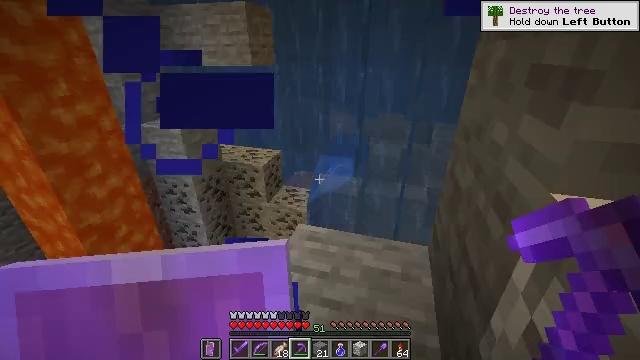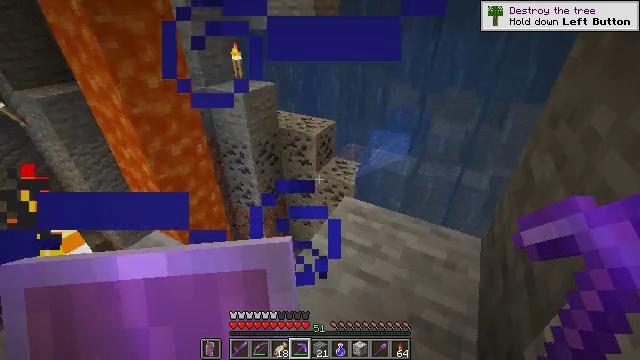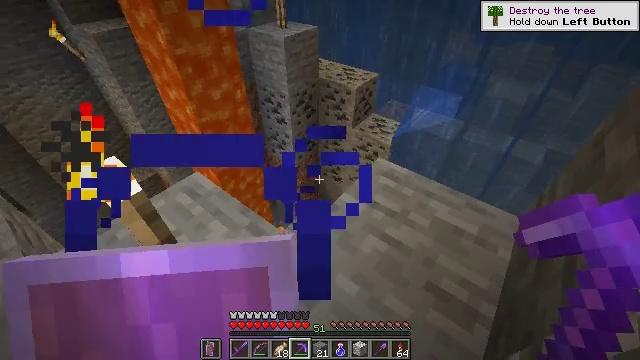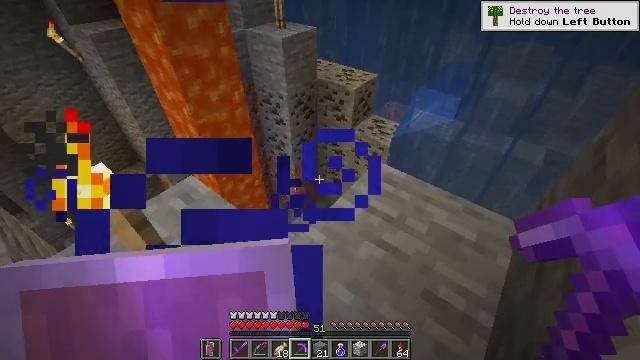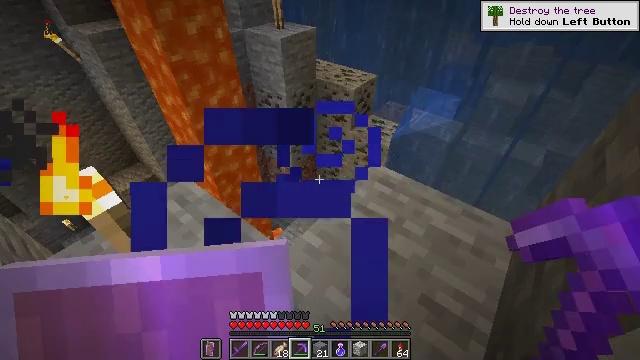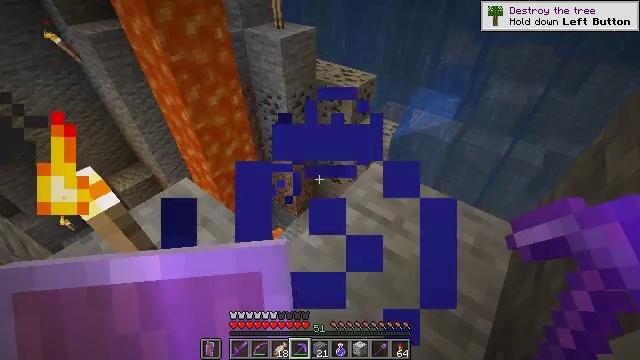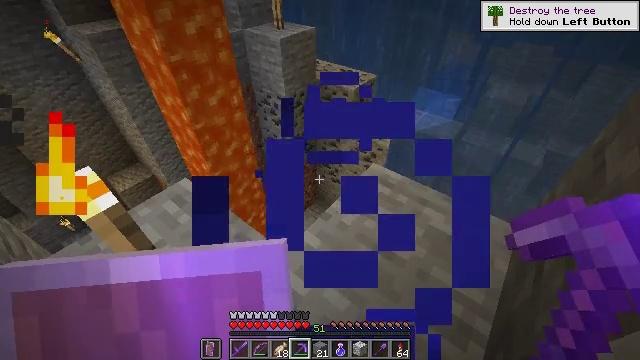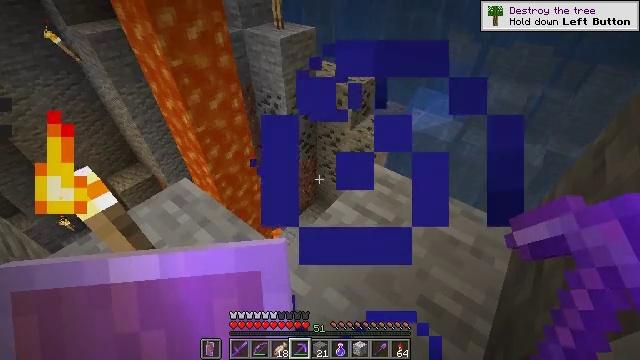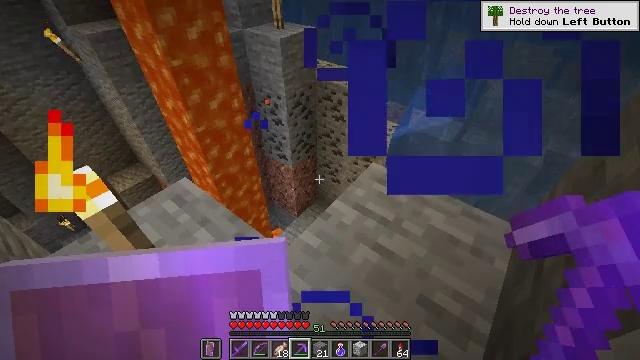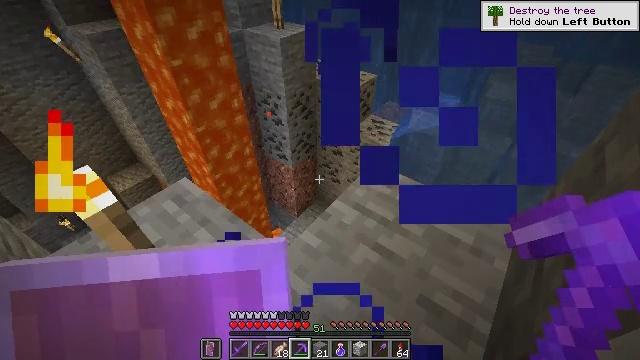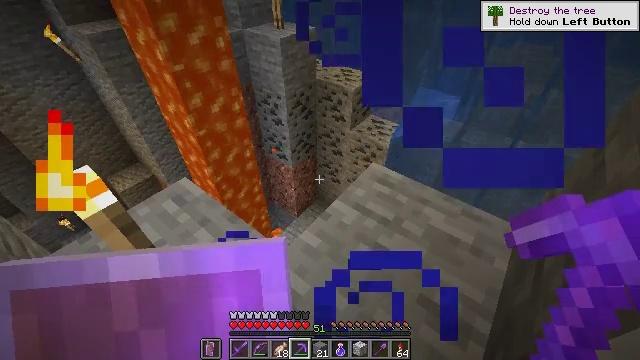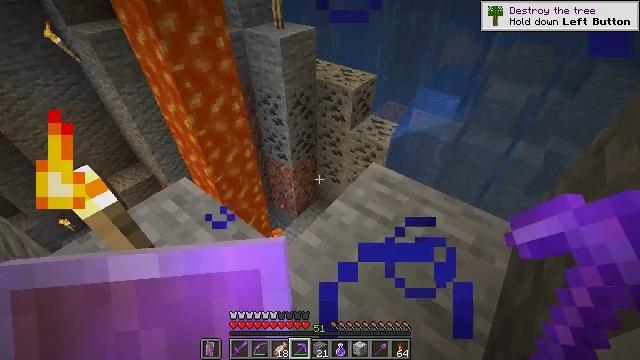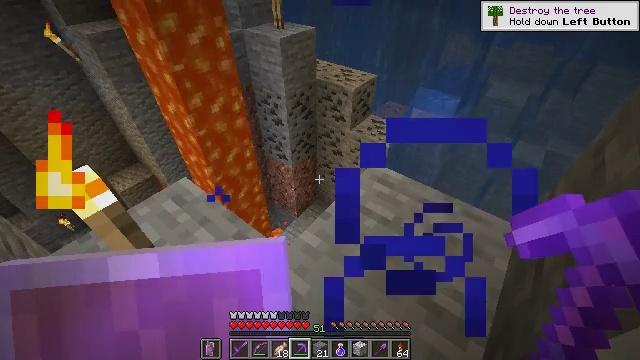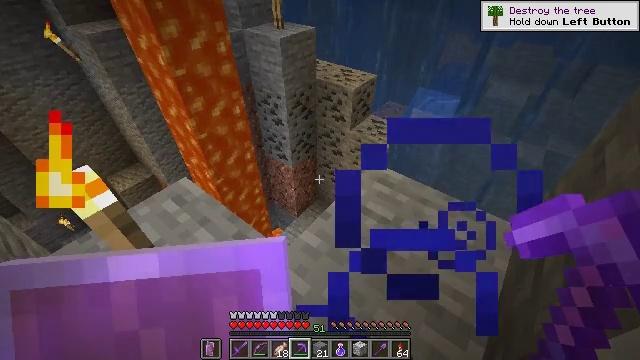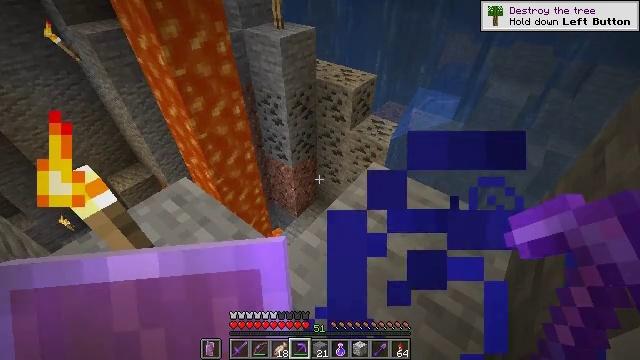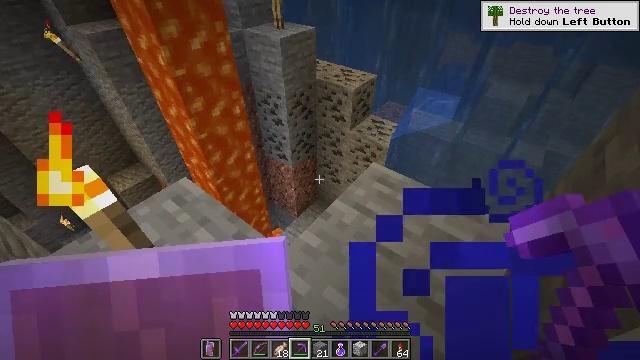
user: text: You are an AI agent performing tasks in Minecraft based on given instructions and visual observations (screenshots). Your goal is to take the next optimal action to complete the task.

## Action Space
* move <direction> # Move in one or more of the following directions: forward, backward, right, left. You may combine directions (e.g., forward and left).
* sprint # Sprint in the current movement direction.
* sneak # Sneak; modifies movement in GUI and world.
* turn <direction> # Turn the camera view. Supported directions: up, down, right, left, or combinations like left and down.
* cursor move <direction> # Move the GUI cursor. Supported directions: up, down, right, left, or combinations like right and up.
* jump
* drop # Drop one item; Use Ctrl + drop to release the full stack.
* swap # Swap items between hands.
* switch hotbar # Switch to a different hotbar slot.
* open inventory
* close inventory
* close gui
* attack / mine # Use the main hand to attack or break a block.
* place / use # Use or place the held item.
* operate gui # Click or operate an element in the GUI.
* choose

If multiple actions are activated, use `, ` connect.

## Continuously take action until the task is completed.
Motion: motion action
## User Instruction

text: Break the diorite block.
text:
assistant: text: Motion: move forward, sneak
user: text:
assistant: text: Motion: move forward and move right, sneak, turn left and down
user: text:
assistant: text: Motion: sneak
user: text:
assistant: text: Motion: sneak
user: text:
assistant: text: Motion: sneak
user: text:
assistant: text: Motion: sneak
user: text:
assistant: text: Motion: sneak
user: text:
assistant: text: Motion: sneak
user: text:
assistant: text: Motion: sneak
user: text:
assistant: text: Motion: sneak
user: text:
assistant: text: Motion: sneak
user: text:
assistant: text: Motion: sneak
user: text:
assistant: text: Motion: sneak
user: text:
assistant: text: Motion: sneak
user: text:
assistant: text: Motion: sneak
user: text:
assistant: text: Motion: sneak
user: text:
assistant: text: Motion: sneak
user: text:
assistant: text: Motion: sneak
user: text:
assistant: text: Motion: sneak
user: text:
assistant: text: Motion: sneak
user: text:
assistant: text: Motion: sneak
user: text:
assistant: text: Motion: sneak
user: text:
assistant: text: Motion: sneak
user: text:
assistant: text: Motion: sneak
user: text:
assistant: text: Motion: move forward, sneak
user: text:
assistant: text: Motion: move forward, sneak
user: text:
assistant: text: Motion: move forward, sneak
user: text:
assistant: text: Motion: move forward, sneak
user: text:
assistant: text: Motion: move forward, sneak
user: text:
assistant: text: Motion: move forward, sneak